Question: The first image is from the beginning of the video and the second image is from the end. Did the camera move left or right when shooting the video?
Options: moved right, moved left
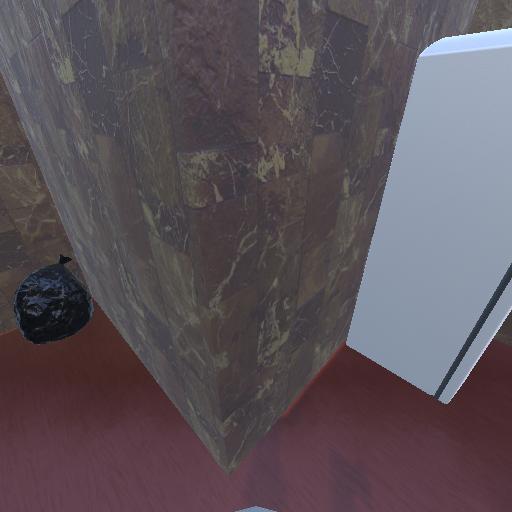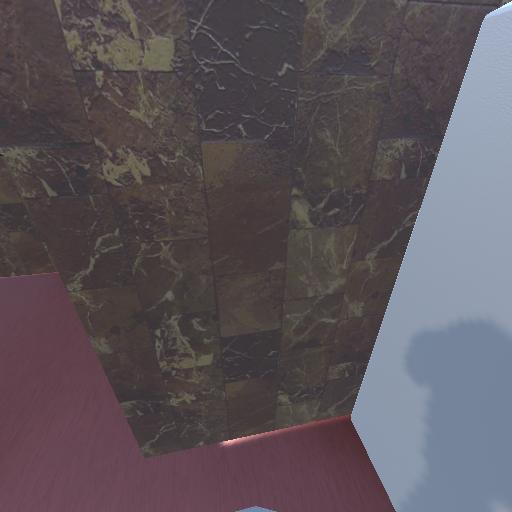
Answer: moved right